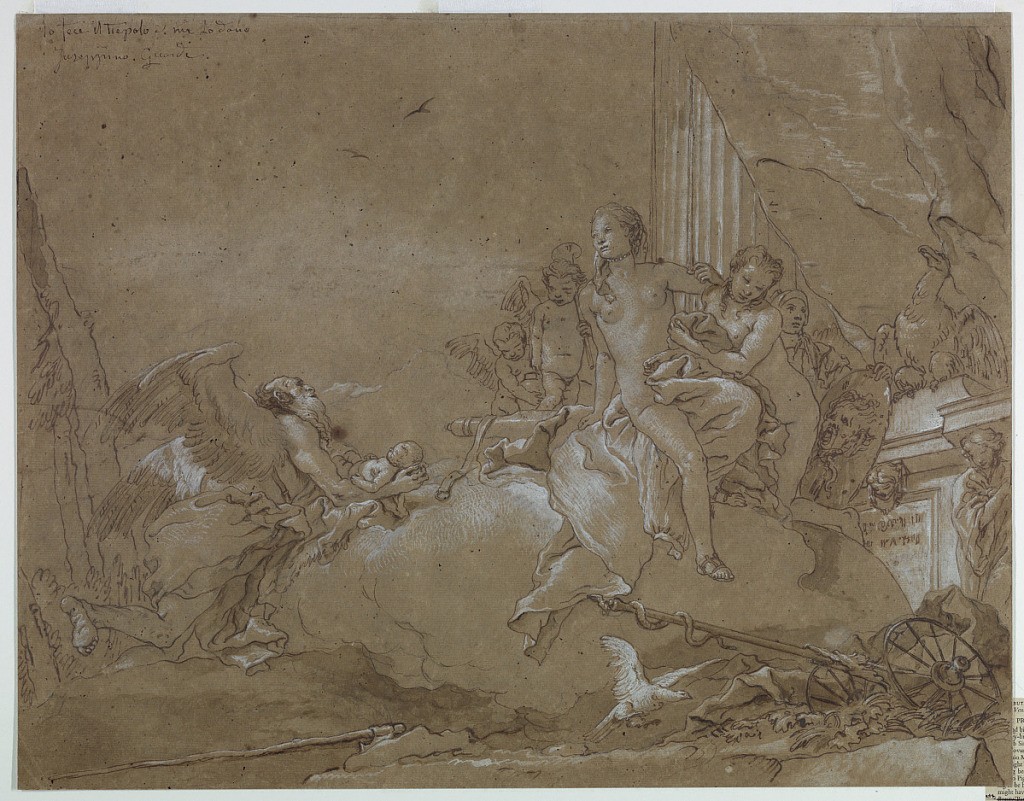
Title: Time (Chronos) Entrusting Cupid to Venus
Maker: Giovanni Domenico Tiepolo, Italian, 1727 – 1804
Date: ca. 1757
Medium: Pen and brown ink, brush and brown wash, white gouache, over black chalk on brown laid paper
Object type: Drawing
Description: The male figure of Chronos, Time, shown in profile with wings and a long beard at left, lowers the baby Cupid onto a rock. The goddess Venus sits at the rock's summit, facing forward, sandals on her feet and jewelry at her neck, her face turned towards Chronos and the baby. She sits upon a pile of drapery. Behind her, another nude female figure kneels. Behind the two women are two cupids at left, one carrying a horn, and a soldier with decorated shield at right. In the foreground, at right, a snake curls around the edge of a broken wagon axel, a white bird prepares to alight on the ground below the snake. In the background at right, a rocky landscape with architectural ruins. The figure of a vulture on a pedestal at right, caryatid figure at right edge.